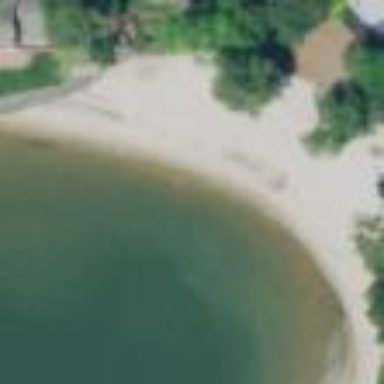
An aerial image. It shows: Sandy beach with natural surroundings.